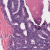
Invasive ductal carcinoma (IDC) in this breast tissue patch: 0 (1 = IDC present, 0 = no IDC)